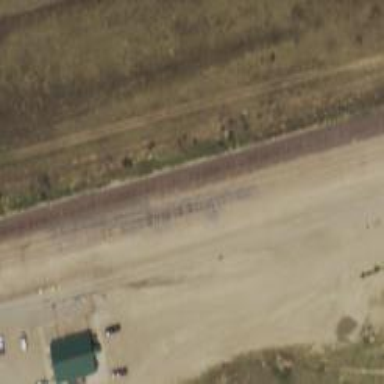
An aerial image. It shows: Rail spur service.